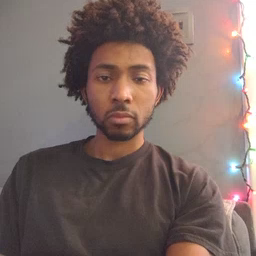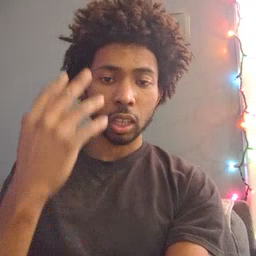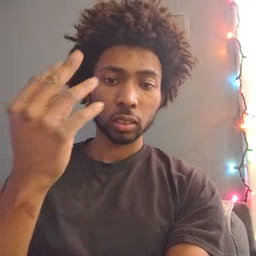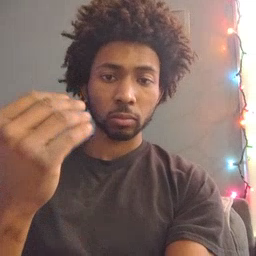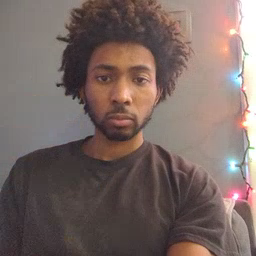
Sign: outside